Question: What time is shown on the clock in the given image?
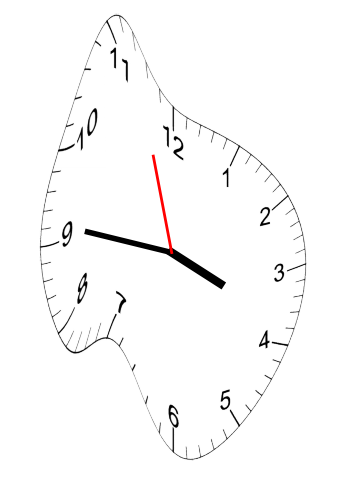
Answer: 03:45:57